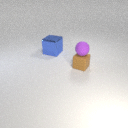
small brown rubber cube below small purple rubber sphere